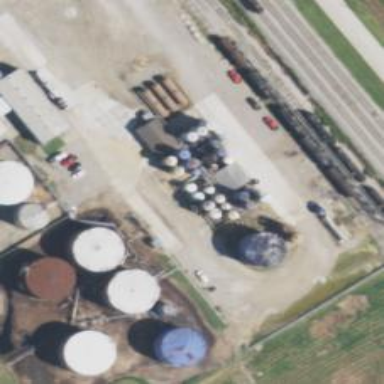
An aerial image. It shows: Storage tank that is man-made.